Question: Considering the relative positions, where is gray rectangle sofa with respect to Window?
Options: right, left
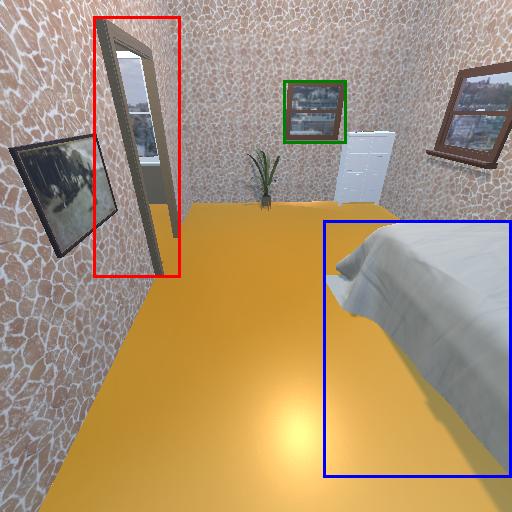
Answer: right